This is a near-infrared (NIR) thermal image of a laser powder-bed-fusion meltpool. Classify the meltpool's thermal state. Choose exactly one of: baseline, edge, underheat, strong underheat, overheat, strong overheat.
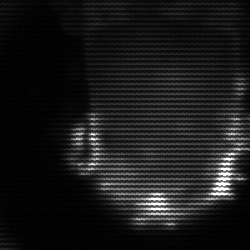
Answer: baseline